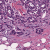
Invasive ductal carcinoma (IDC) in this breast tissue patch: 1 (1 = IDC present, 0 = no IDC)